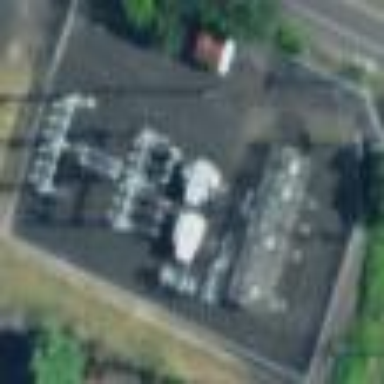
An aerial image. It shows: Distribution level power substation enclosed by fence.